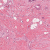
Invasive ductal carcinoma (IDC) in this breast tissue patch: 1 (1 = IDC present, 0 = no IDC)